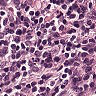
Metastatic tissue present: no